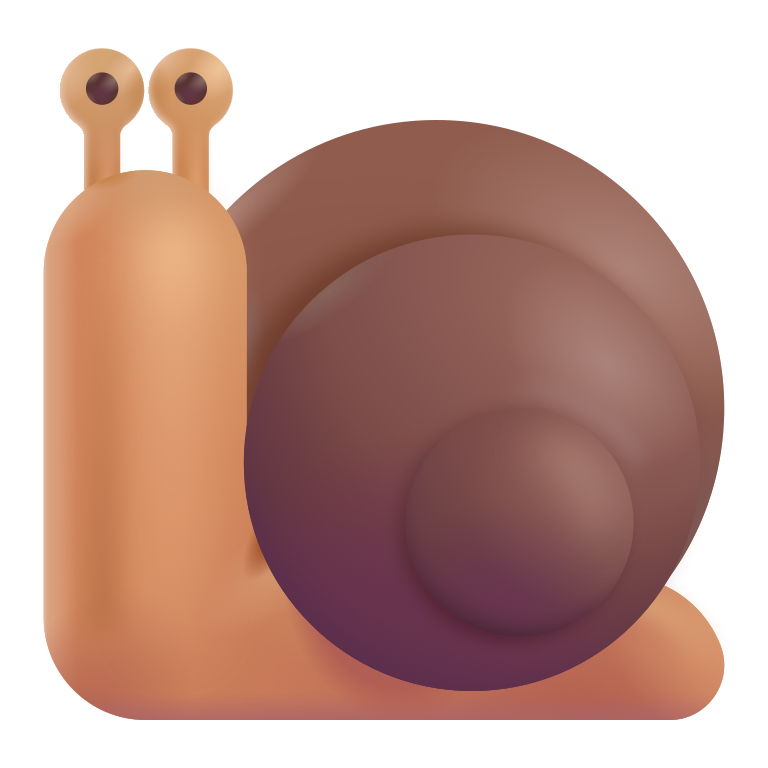
snail color